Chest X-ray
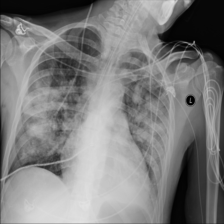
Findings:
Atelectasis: negative
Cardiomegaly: negative
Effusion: negative
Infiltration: positive
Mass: negative
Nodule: negative
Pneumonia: negative
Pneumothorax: negative
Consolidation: negative
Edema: negative
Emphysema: negative
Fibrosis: negative
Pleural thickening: negative
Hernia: negative